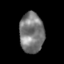
Tissue: skin
Cell type: Epithelial cells
Senescence score: 0.2829
Nuclear area (px): 956
Mean DAPI intensity: 121.599